Question:
I come from Eclipse world and there we have this kind of outline view.
Is there something like this in VS2010? Maybe some plugin? I do have ReSharper.
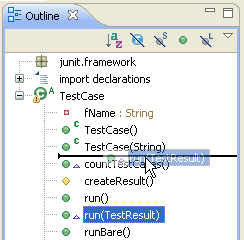
Answer: Yes. It's provided by ReSharper.
Go to ReSharper - Windows - File Structure.